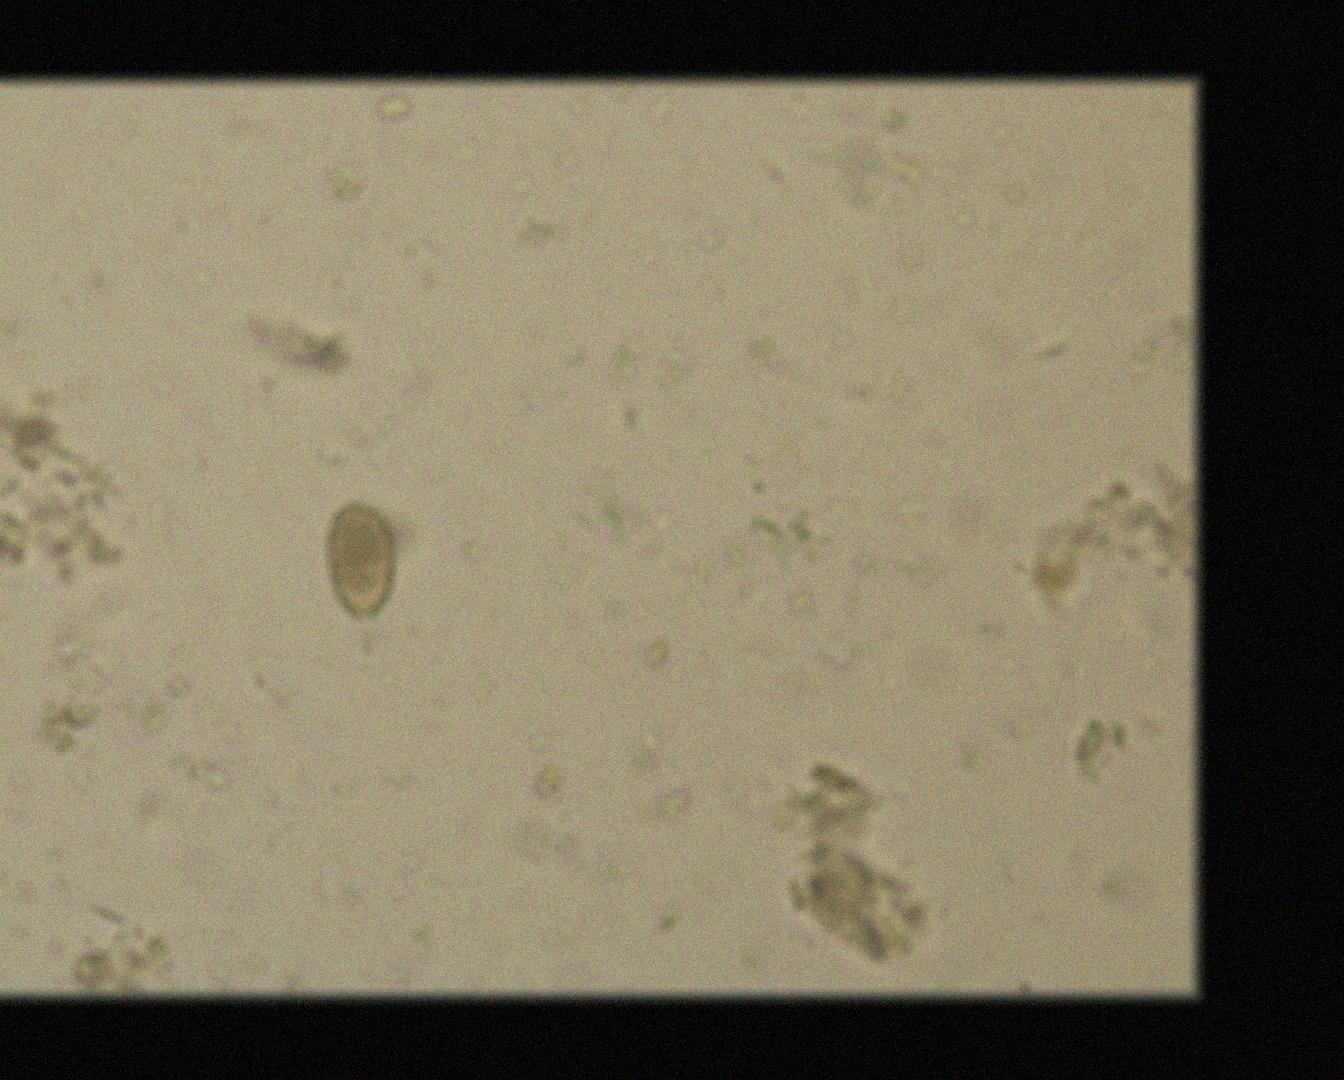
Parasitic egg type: Capillaria philippinensis